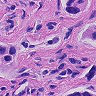
Metastatic tissue present: yes